Interaction volume radius: 5 \u00c5
Interaction volume height: 15 \u00c5
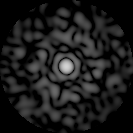
Disorder parameter: 0.8109